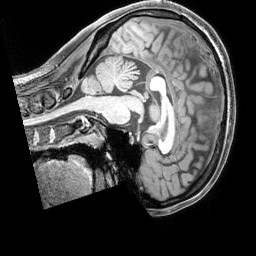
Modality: T1w
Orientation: sagittal
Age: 21
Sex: female
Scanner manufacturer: siemens
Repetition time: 2.3 s
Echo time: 0.00226 s